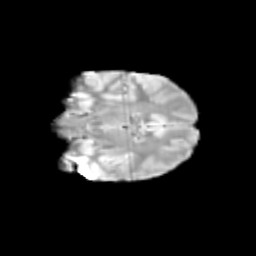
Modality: T2w
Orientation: coronal
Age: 10
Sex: female
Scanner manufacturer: siemens
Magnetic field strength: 3 T
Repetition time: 3.8 s
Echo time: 0.07 s